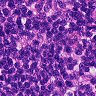
Metastatic tissue present: no